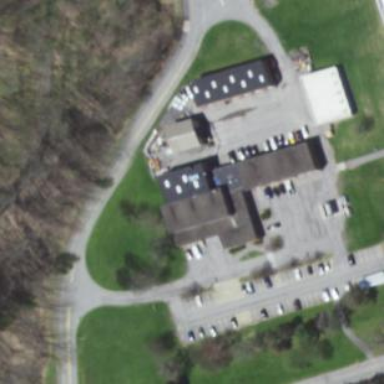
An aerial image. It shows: College building.